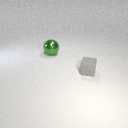
large green metal sphere to the left of small gray rubber cube